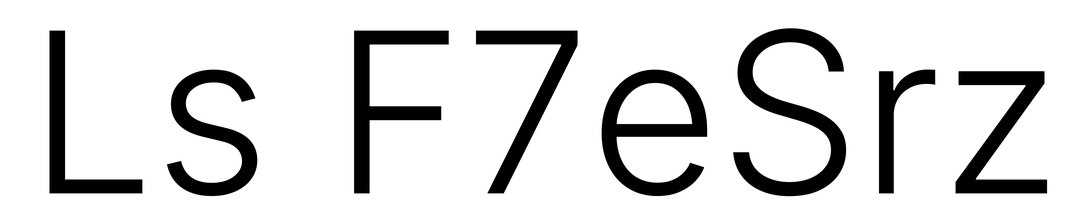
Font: Inter_Light